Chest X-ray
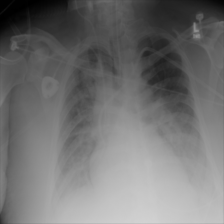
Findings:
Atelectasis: negative
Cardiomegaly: negative
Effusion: positive
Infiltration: negative
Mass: negative
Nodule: negative
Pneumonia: negative
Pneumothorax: negative
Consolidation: negative
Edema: negative
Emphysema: negative
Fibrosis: negative
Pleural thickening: negative
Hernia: negative